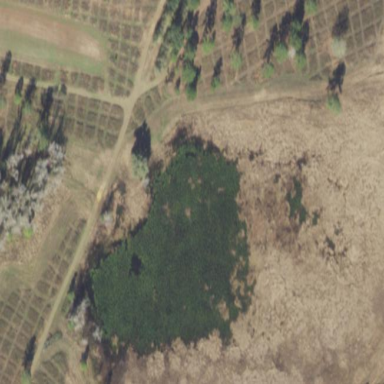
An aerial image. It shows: Marsh wetland.